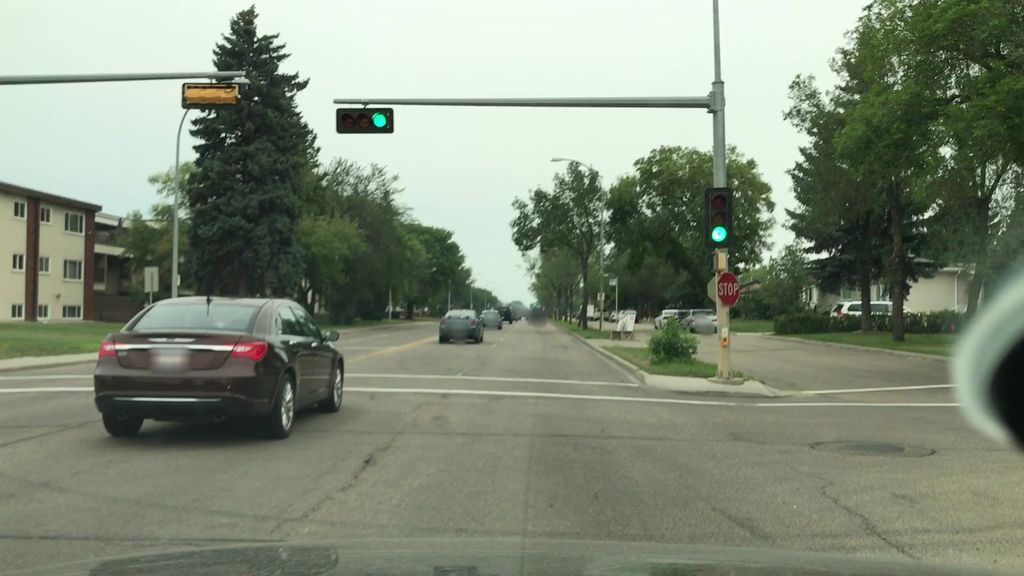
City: edmonton